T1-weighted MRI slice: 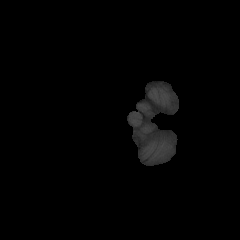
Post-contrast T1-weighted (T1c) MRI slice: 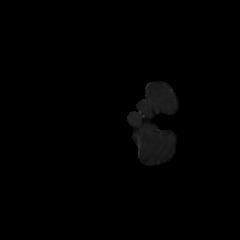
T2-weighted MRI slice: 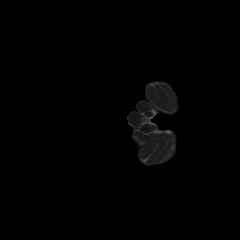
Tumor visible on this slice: no